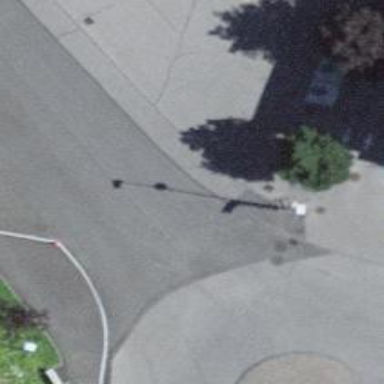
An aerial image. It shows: Uncontrolled road crossing with markings.